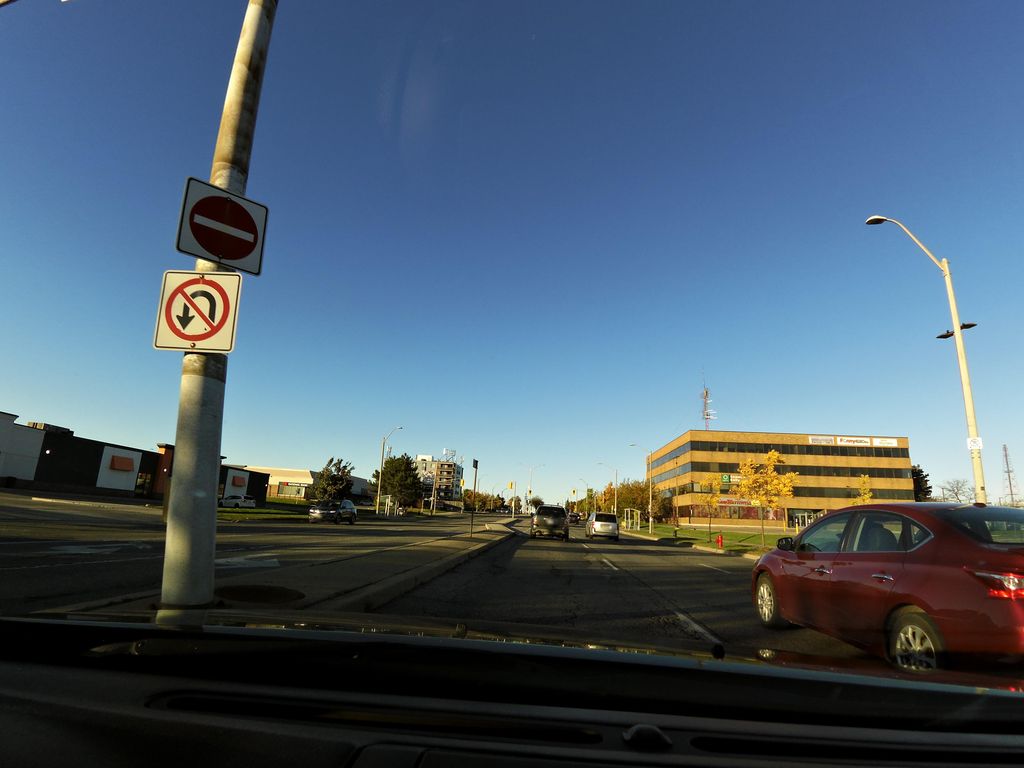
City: hamilton